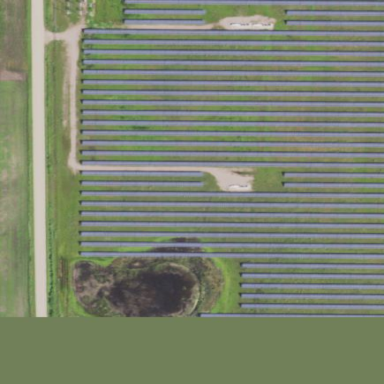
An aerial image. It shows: Solar power plant enclosed by fence. The plant generates electricity using photovoltaic technology.